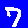
Digit: 7